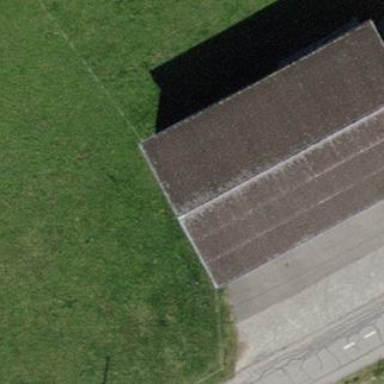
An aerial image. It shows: Shed.